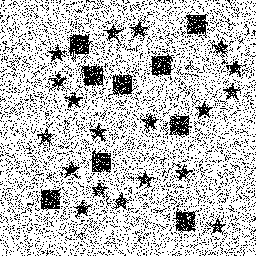
Squares: 9
Triangles: 0
Stars: 19
Total shapes: 28